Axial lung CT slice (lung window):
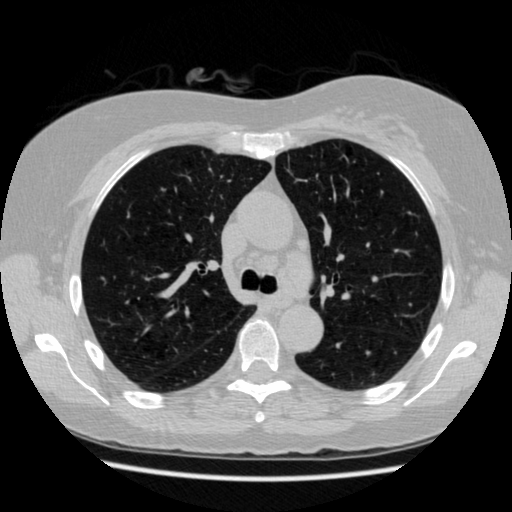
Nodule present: no